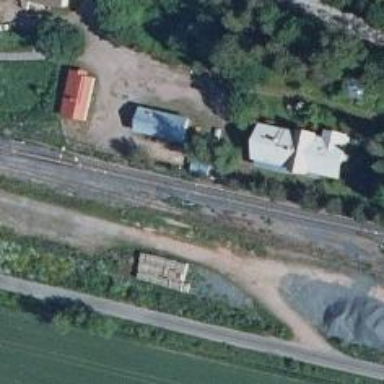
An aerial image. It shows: Railway signal.